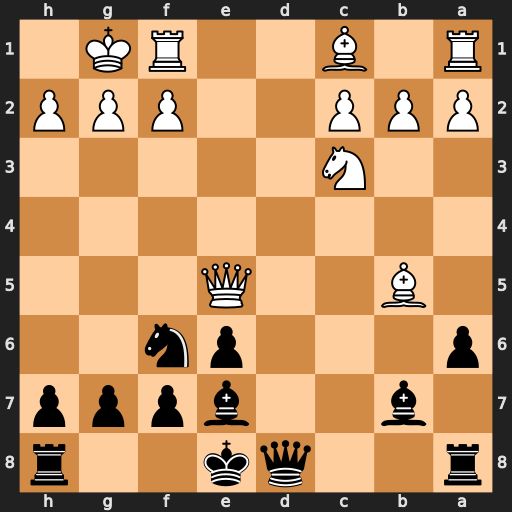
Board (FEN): r2qk2r/1b2bppp/p3pn2/1B2Q3/8/2N5/PPP2PPP/R1B2RK1
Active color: b
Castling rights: kq
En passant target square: -
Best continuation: axb5 Qxb5+ Qd7